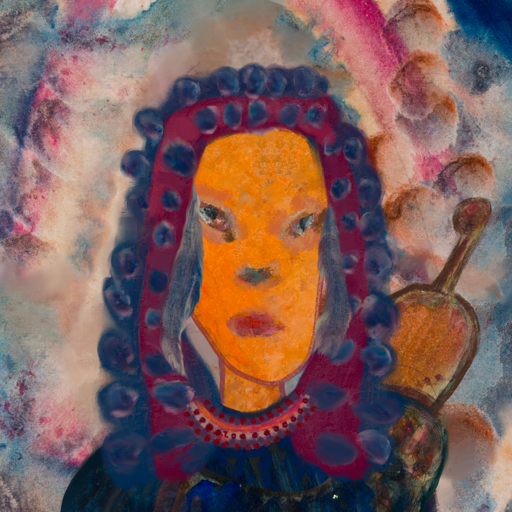
Background: Rupkatha, Head And Neck Front: Hypocrite, Face Front: Boggyland, Bust: Pipe, Hair Front: Hill_Girl, Head Accessory: Blank, Second Necklace: Blank, Necklace: Roy_Bahadur, Baby: Blank